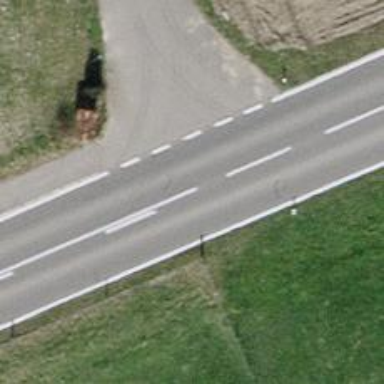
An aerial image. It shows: Primary road with asphalt surface.